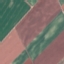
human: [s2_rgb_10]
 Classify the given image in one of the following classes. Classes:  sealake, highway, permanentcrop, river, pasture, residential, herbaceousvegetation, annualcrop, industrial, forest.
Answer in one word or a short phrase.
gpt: AnnualCrop